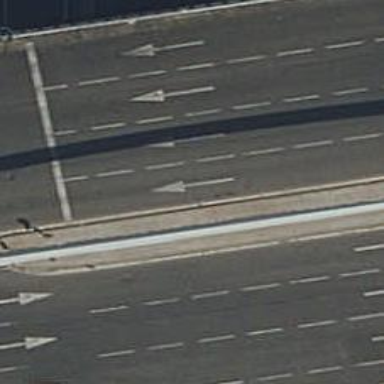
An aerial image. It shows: Motorway tunnel with asphalt surface.